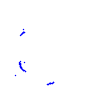
Particle: proton